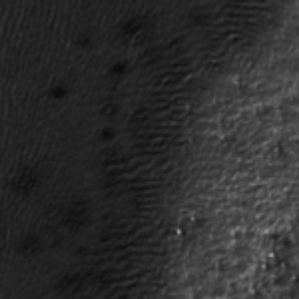
Label: frost